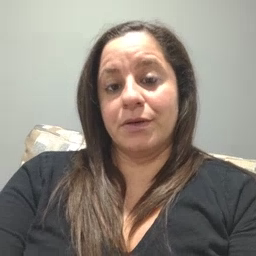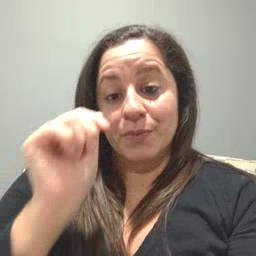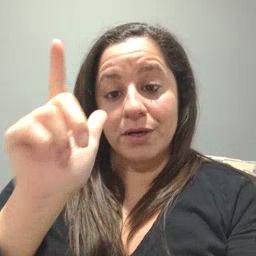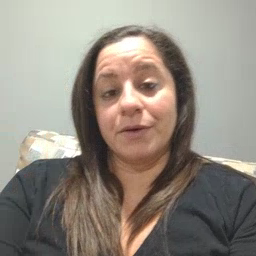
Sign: awake